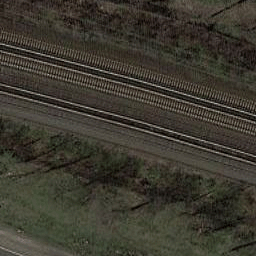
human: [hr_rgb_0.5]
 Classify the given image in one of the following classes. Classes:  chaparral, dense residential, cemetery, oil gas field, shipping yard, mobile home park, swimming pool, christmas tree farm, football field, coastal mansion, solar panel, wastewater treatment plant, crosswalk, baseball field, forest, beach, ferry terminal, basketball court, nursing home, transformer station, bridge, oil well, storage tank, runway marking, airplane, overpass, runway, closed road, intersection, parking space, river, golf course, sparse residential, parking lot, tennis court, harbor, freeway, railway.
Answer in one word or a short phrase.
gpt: railway